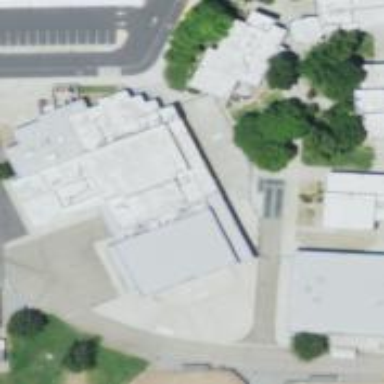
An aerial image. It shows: School building.